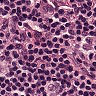
Metastatic tissue present: no